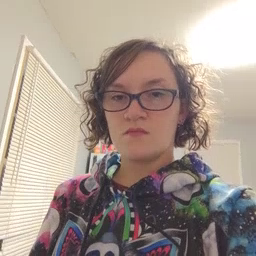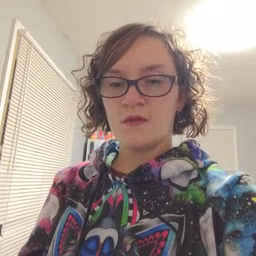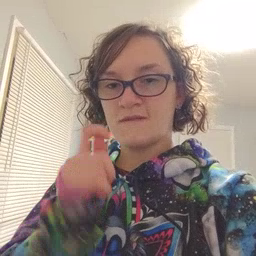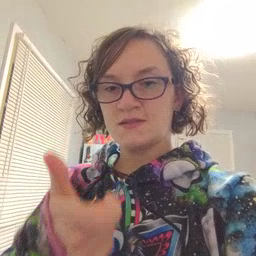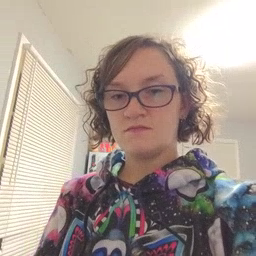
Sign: fast